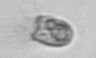
Label: Balanion